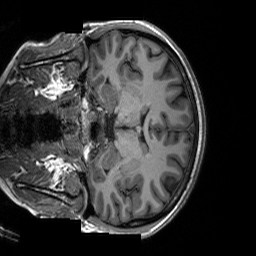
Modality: T1w
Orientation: coronal
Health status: ill
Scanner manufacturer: siemens
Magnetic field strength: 3 T
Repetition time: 2.3 s
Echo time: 0.00226 s